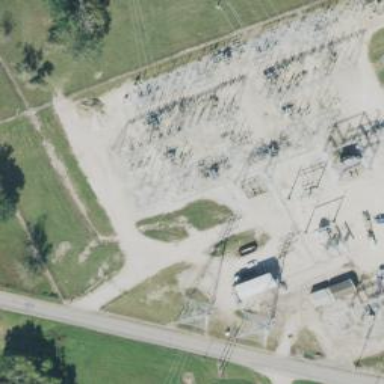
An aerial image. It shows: Outdoor power substation with fence surrounding it. The substation operates at the transmission level.